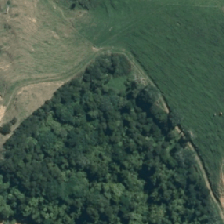
Land cover: indigenous_forest